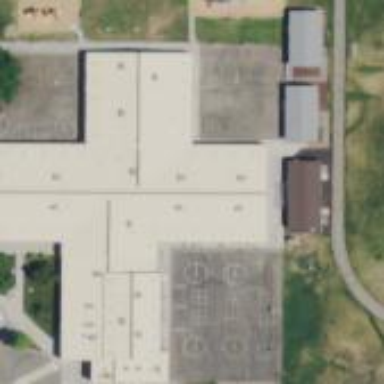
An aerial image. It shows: School building.